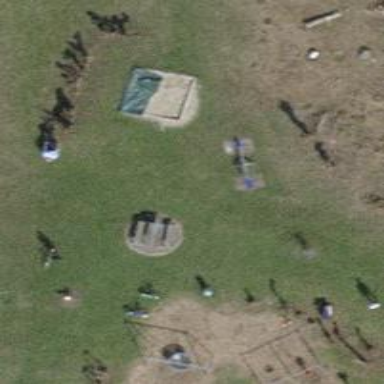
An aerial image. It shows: Picnic table located in leisure land area.